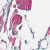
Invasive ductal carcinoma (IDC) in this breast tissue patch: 0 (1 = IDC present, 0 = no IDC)